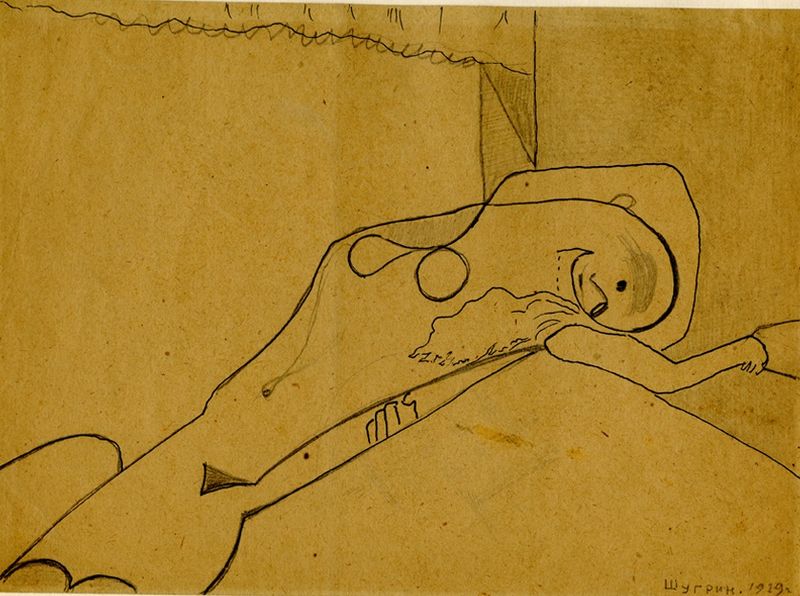
Titel: Nude, Nude
Künstler: Anatolii Shugrin
Standort: Amherst (Massachusetts, USA)
Institution: Mead Art Museum, Amherst College
Schlagwörter: curtain, arm, bench, black, female, hair, modern, nose, room, wall, woman, bed, brown, naked, nude, nudity, ear, head, eyes, drawing, paper, mouth, line, sketch, breast, abstract, arms, ink, diagonal, signature, study, legs, lines, lying, body, reclining, russia, russian, triangle, date, belly, 20th century, nos, ribs, signed, 1929, pubick hair, 1919, russisch, armpit, achselhöhle, gardinen